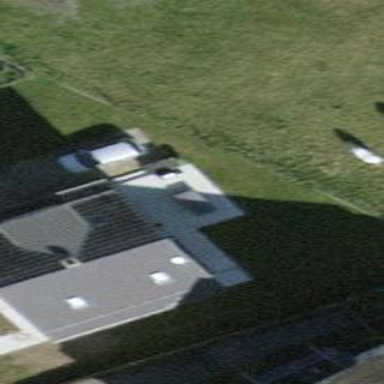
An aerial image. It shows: Building with pitched roof.